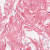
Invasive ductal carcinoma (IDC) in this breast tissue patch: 0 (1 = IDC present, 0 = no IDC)